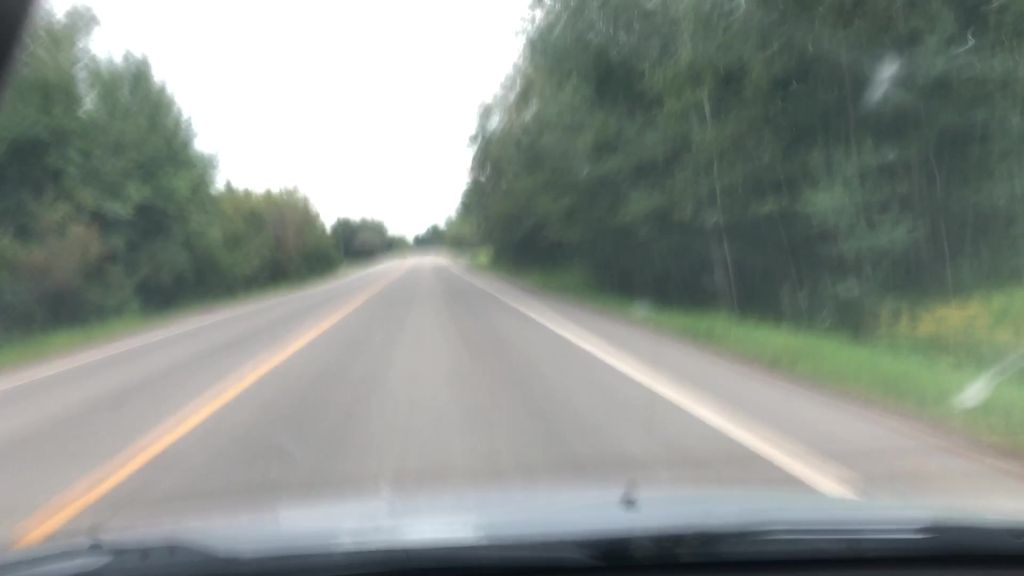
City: edmonton